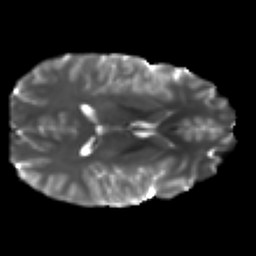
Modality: T2w
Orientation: axial
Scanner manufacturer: ge
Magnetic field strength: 3 T
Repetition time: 7.98 s
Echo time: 0.0701 s